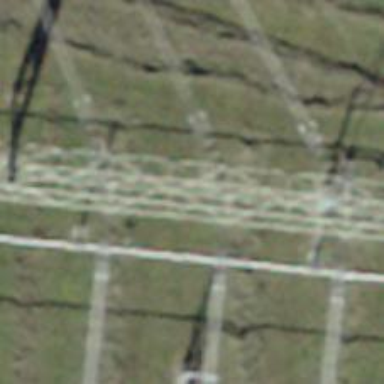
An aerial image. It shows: Insulator used in power equipment.